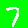
Digit: 7